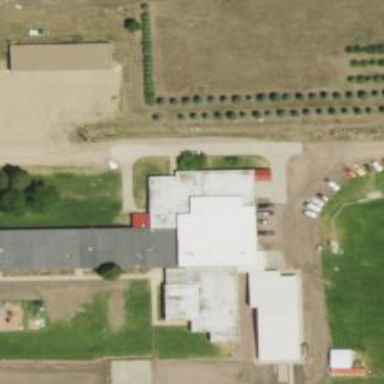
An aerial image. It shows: School.